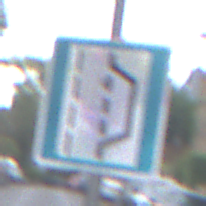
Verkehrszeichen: NothalteUndPannenbucht
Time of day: MorningAfternoon
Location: Outdoor (Urban)
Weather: Overcast
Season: NotSpecified
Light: Natural